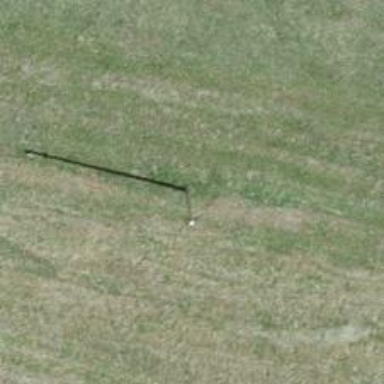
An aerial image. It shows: Power pole.